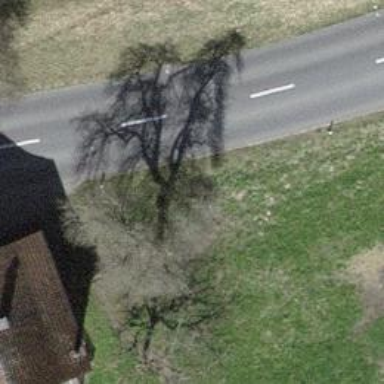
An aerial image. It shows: Beautiful tree in nature.